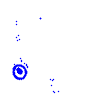
Particle: electron